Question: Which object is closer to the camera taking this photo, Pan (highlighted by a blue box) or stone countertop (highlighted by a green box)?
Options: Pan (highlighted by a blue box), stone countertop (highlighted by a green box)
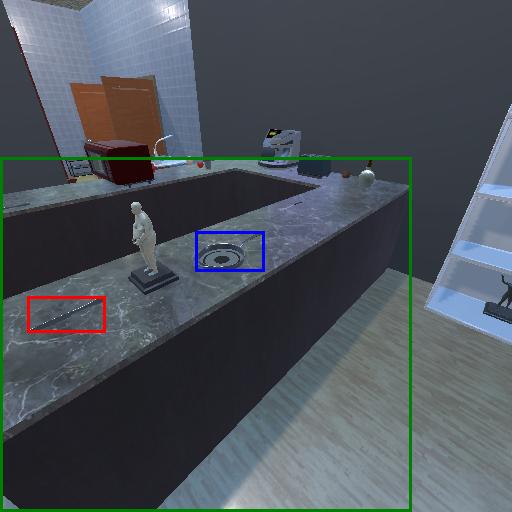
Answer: Pan (highlighted by a blue box)